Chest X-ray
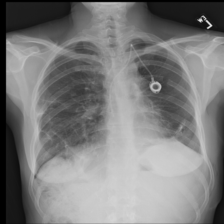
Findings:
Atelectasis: negative
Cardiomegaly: negative
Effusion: negative
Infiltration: negative
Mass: negative
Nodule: negative
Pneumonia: negative
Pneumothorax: positive
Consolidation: negative
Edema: negative
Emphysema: negative
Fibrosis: negative
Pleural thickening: negative
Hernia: negative